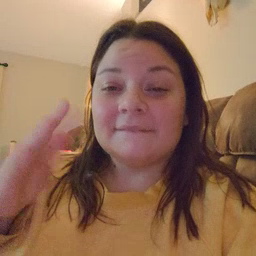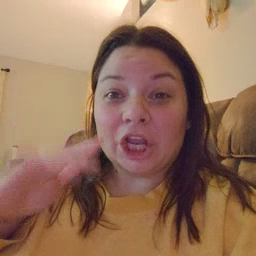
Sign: finger